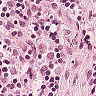
Metastatic tissue present: no